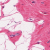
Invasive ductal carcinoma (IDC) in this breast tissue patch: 0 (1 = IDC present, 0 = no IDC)